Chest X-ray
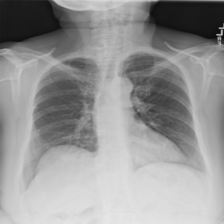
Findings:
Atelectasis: negative
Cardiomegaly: negative
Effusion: negative
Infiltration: negative
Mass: negative
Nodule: negative
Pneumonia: negative
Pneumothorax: negative
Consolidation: negative
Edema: negative
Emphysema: negative
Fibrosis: negative
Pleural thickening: negative
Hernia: negative